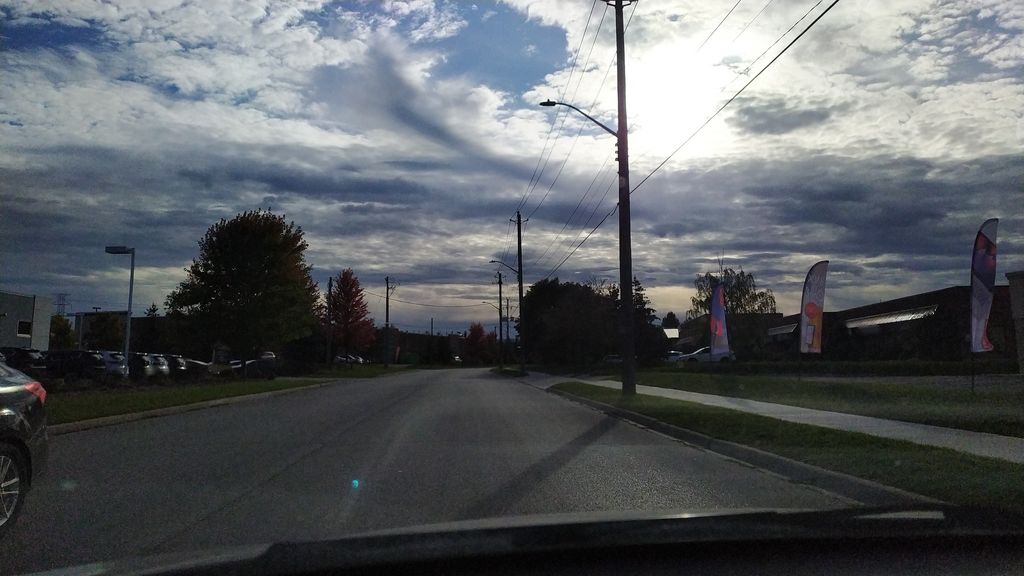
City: kitchener-waterloo